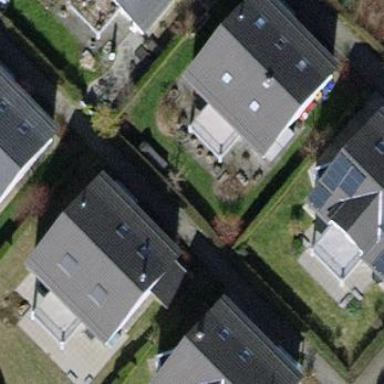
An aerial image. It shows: Detached building with gabled roof.